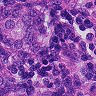
Metastatic tissue present: yes